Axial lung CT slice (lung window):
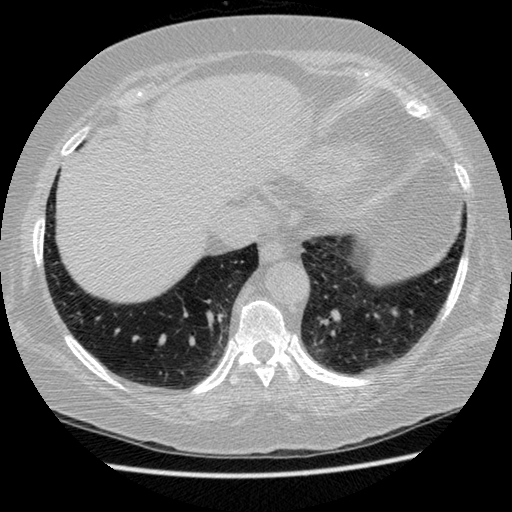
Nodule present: no